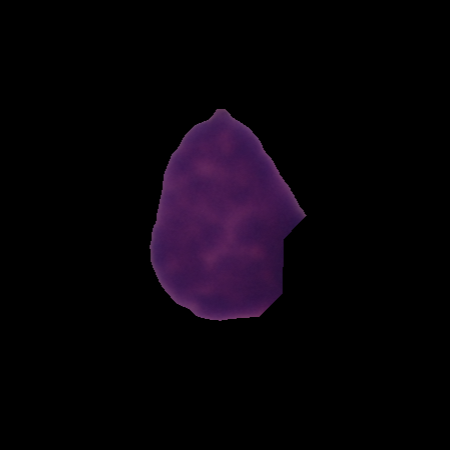
Label: healthy